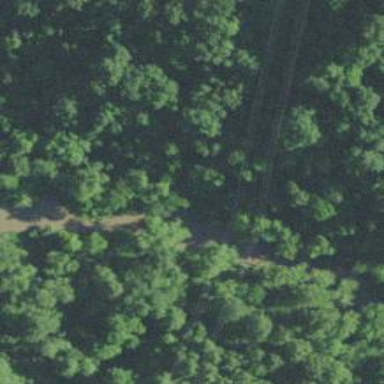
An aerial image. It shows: Abandoned railway.